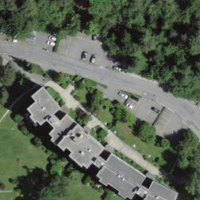
EUNIS habitat code: 55
Species observed at this site:
Sciurus vulgaris